Question: Hey I am making an official purpose app which conclude business transaction.
I want a view which shows Income or Expense of company like this
- -

Hopefully We have this type of customview in many apps.
Please Help me out with this..!!
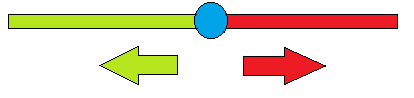
Answer: '''
<?xml version="1.0" encoding="utf-8"?>
<layer-list xmlns:android="http://schemas.android.com/apk/res/android" >
<item android:id="@android:id/background">
<shape>
<solid android:color="#FF0000" />
</shape>
</item>
<item android:id="@android:id/progress">
<clip>
<shape>
<solid android:color="#00FF00" />
</shape>
</clip>
</item>
</layer-list>
'''
'''
SeekBar mSeekBar = (SeekBar) findViewById(R.id.seekBar1);
mSeekBar.setProgressDrawable(getResources().getDrawable(R.drawable.progress_bar));
'''